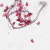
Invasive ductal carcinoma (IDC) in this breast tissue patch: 0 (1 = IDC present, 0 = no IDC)